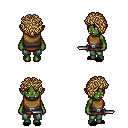
a pixel art fantasy rpg character, female body template, orc, green skin, leather chest armor, teal pants, blonde curly afro hairstyle, black slippers, dagger, four views (front, back, left, right), 2x2 character sprite sheet, small pixel art, hard edges, no anti-aliasing